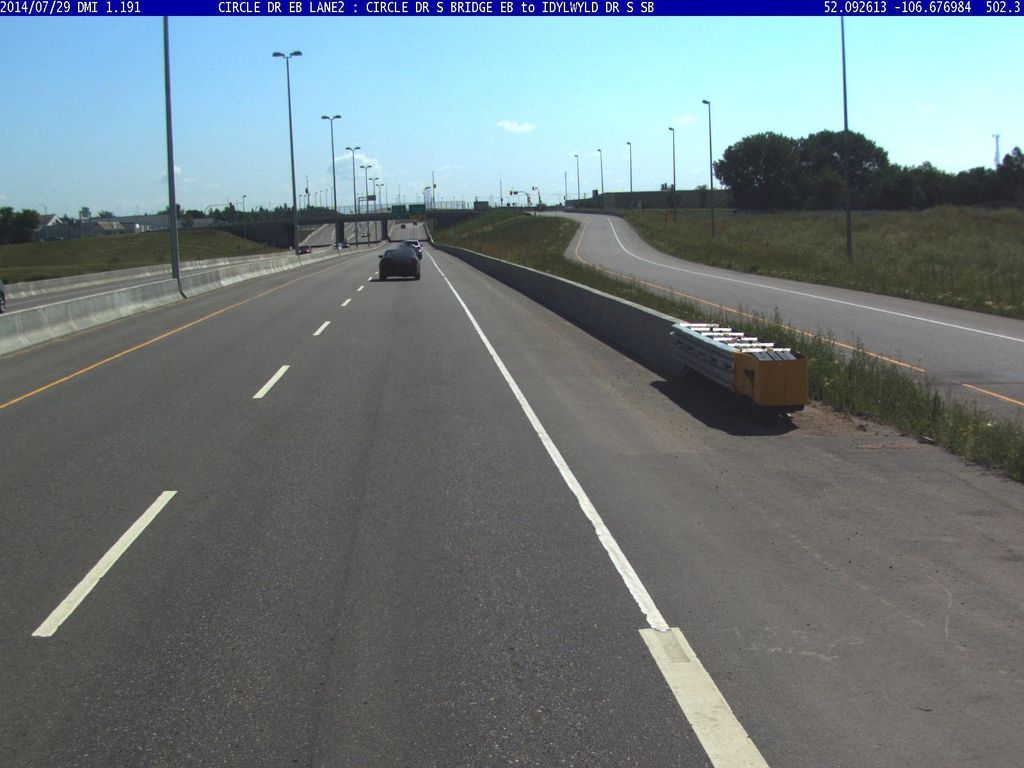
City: saskatoon